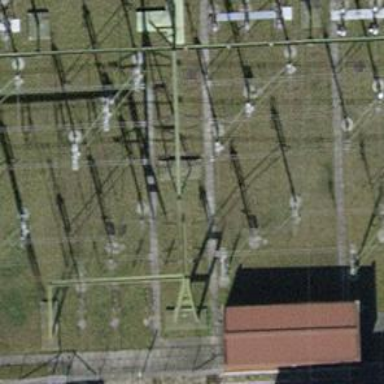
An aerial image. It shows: Busbar power line.